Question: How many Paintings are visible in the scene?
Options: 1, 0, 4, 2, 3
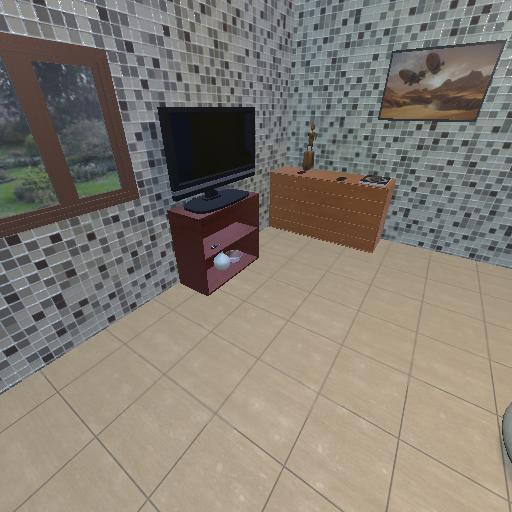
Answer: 1